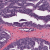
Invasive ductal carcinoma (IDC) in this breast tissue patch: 0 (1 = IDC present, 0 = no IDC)